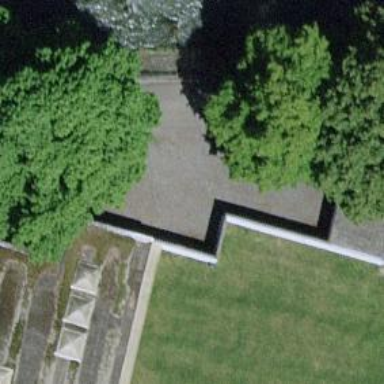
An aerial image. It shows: Retaining wall.